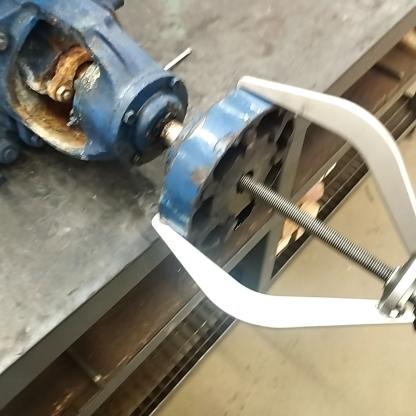
Klasa: inne